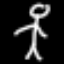
Label: angel